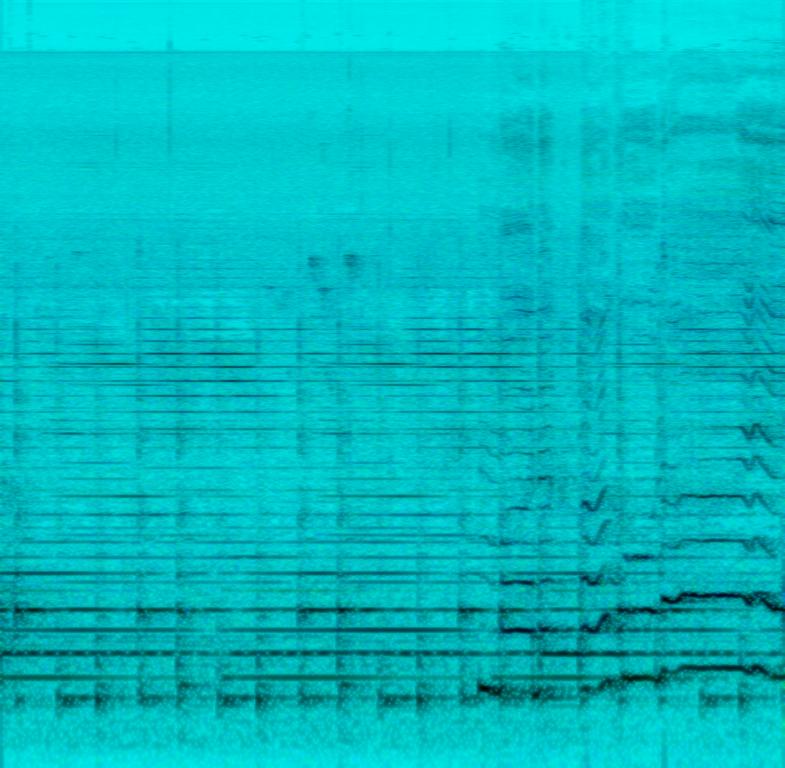
The low quality recording features a cover of traditional folk song and it consists of reverberant, passionate female vocal singing over repetitive percussive instrument and plucked strings melody. It sounds passionate, cultural and emotional.